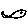
Label: fish